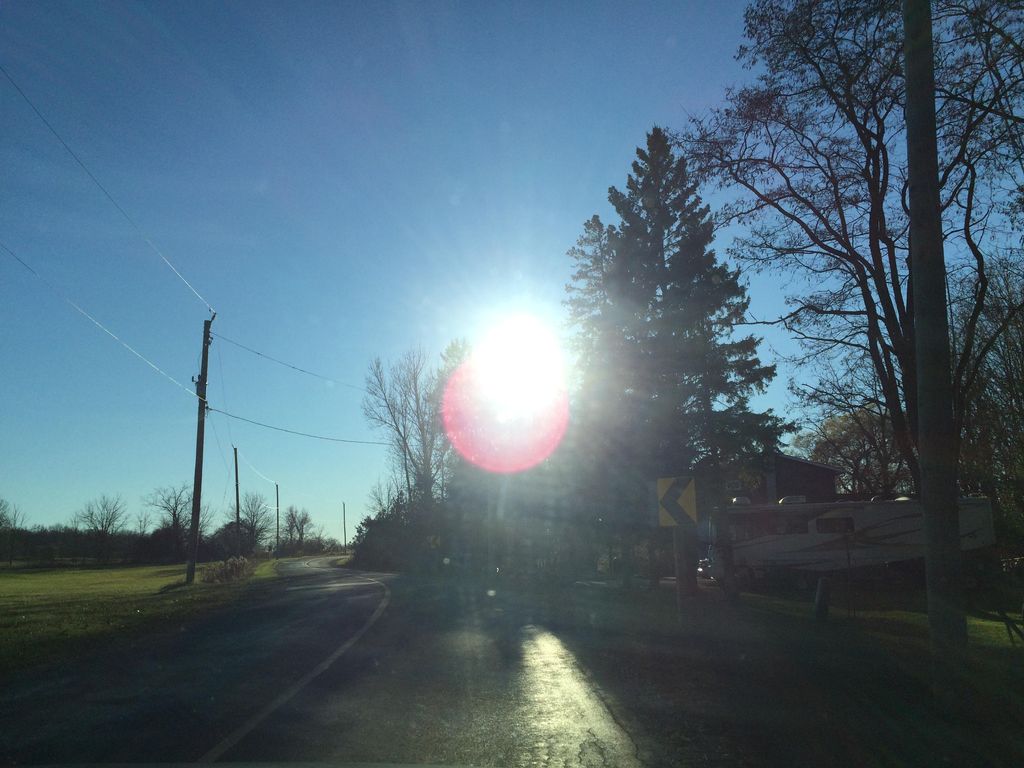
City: kitchener-waterloo